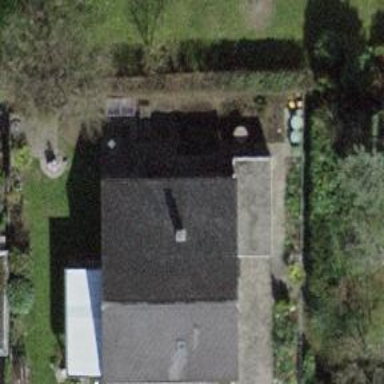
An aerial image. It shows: Building with tiled roof.